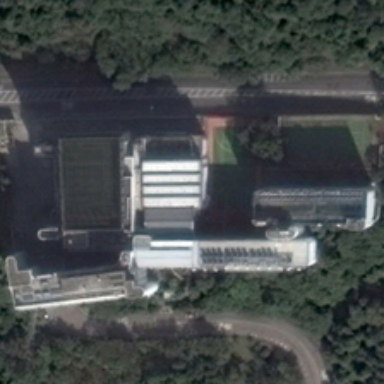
Many green trees are around a school with several buildings .